Question: I am trying to color my lines in ggplot to be red and blue, but they seem to have reversed colors.
'''
ggplot(data.frame(x)) +
geom_line(aes(x=x, y=y, color='blue')) +
geom_line(aes(x=x, y=y2, color='red')) +
labs(title ="Normal Distribution Curve & Normal CDF Curve ")
'''
To that end, how can I override the text in the legend to not say "red" and "blue" but instead be labeled "distribution 1" and "distribution 2"?

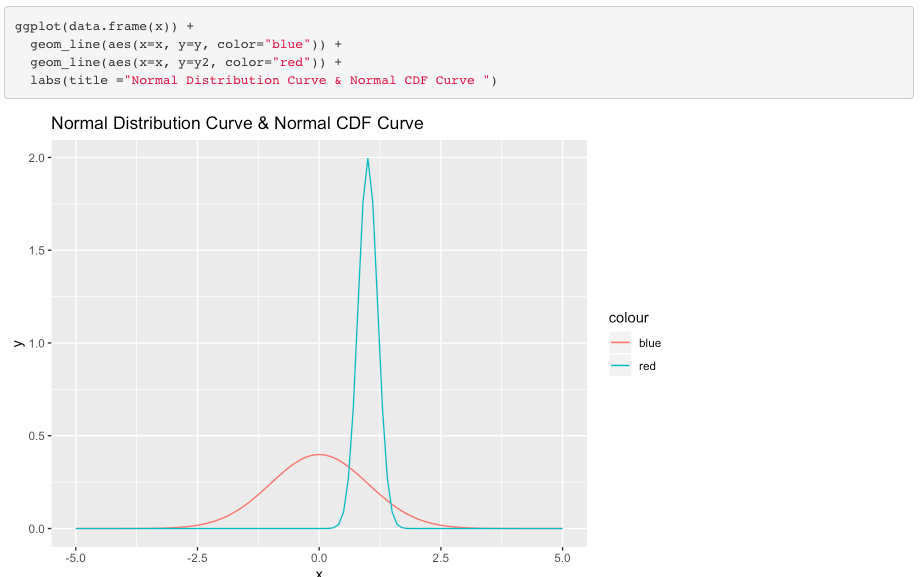
Answer: You can repeat your x values twice, and put them under the same data frame with y1 and y2, this is the long format:
'''
x = seq(-5,5,by=0.1)
y = dnorm(x,0,1)
y2 = dnorm(x,1,0.25)
dat = data.frame(
x = rep(x,2),
y = c(y,y2),
type = rep(c("distribution 1","distribution 2"),each=length(x))
)
ggplot(dat,aes(x=x,y=y,color=type)) +
geom_line() +
scale_color_manual(values=c("blue","red"))+
labs(title ="Normal Distribution Curve & Normal CDF Curve ")
'''
<URL>